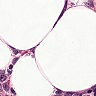
Metastatic tissue present: no